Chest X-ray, AP view. Patient: 47 years old, sex M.
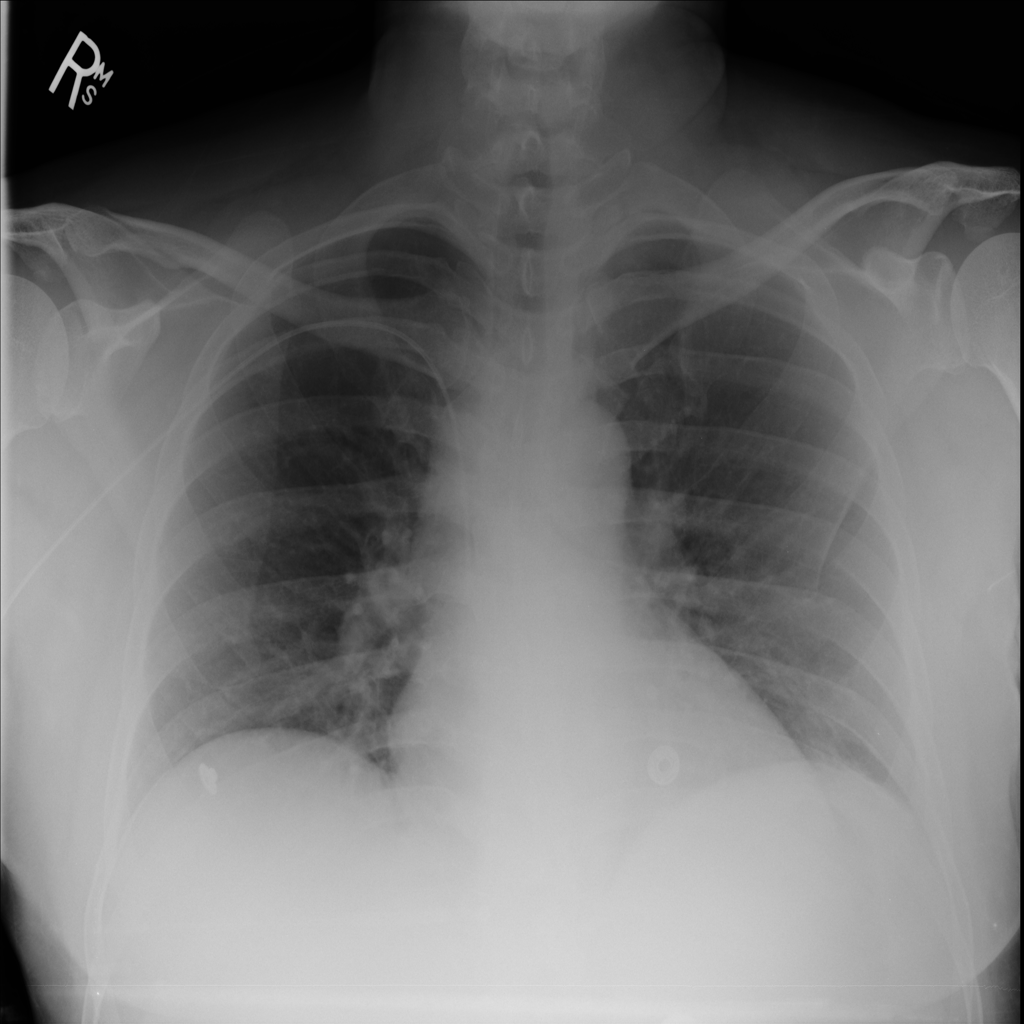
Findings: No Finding